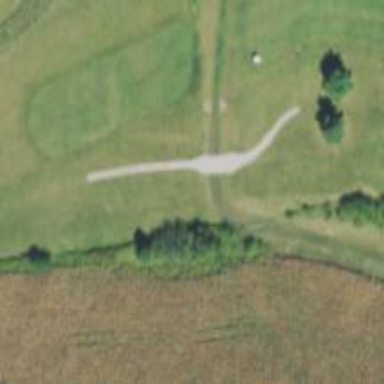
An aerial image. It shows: Service road used as golf cart path.